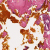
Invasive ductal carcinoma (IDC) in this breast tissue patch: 0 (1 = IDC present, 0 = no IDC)